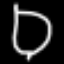
Label: leaf